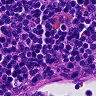
Metastatic tissue present: no